六年级 · 组合数学
 （5 分）小明抛两枚一元硬币（一面字一面花）, 如果一共抛了 20 次, 那么至少有几次抛得的结果相同?

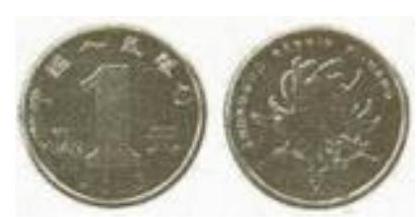
答案: $20 \div 3=6$ (次) $\ldots . . .2$ (次）， $6+1=7$ （次）

答: 那么至少有 7 次抛得的结果相同。